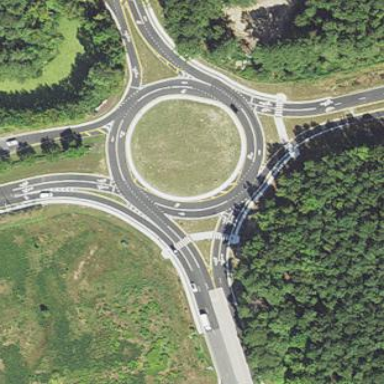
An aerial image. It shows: Asphalt road that is secondary route leading to roundabout.